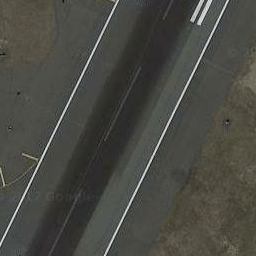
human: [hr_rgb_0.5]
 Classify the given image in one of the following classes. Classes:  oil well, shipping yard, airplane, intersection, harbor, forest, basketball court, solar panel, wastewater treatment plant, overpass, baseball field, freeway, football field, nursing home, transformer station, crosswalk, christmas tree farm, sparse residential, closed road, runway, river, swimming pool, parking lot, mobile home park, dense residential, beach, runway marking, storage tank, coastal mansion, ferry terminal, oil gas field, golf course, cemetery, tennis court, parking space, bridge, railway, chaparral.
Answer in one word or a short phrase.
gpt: runway